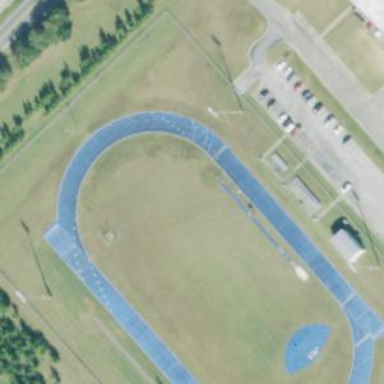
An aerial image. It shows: Track in leisure land.